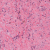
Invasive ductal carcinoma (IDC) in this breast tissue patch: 0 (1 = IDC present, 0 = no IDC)